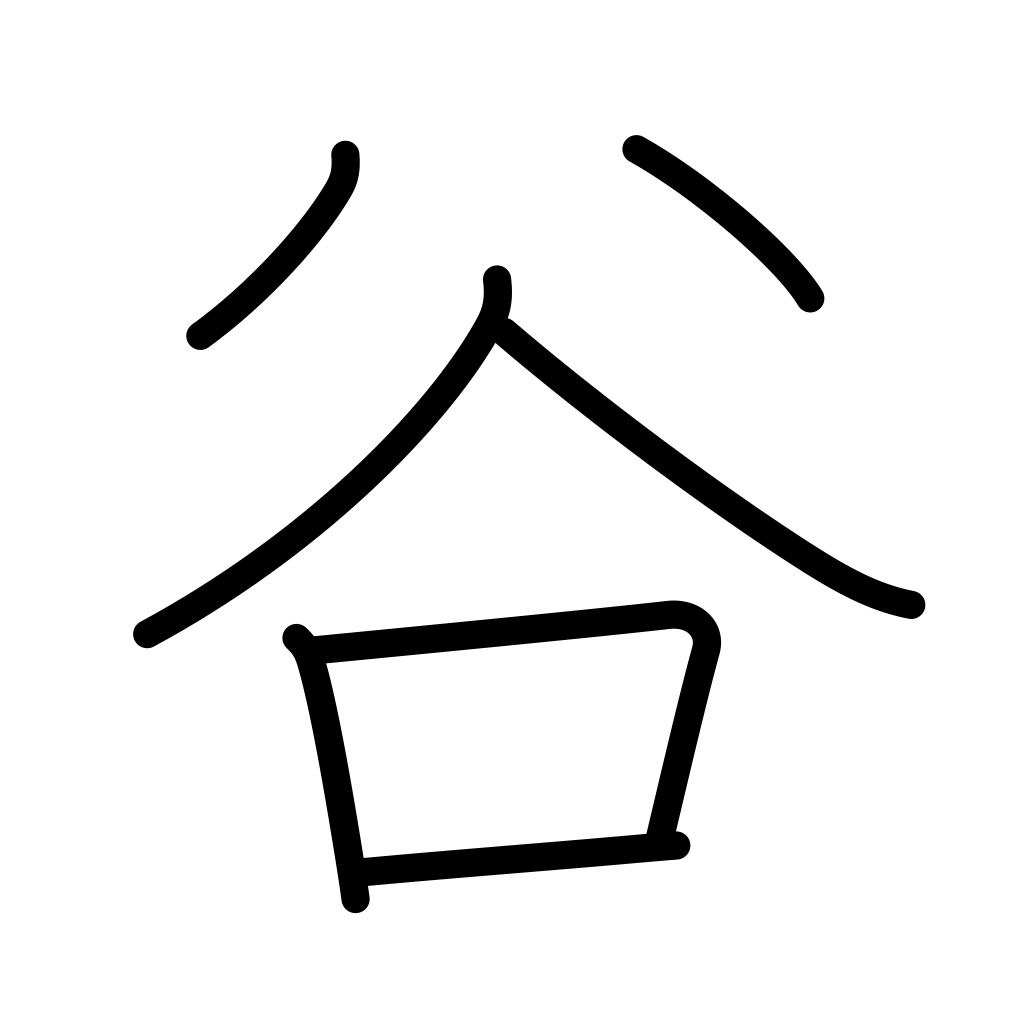
Meaning: valley